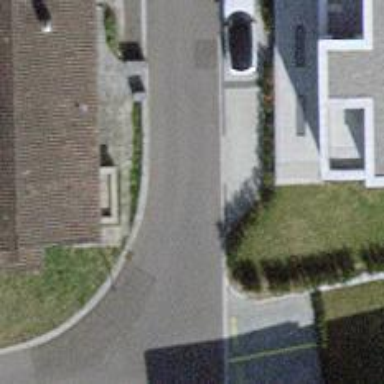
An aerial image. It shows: Residential road with asphalt surface and no sidewalk.